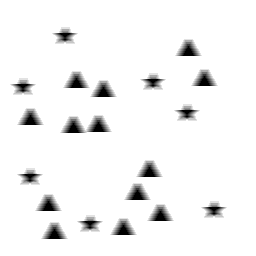
Squares: 0
Triangles: 13
Stars: 7
Total shapes: 20